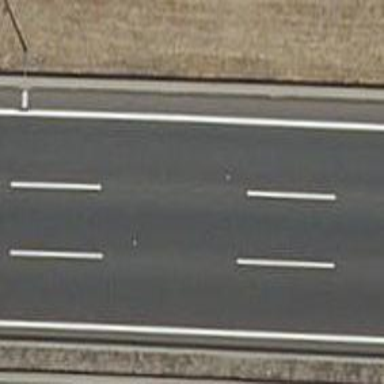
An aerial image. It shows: View of motorway.